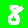
Digit: 8